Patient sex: F
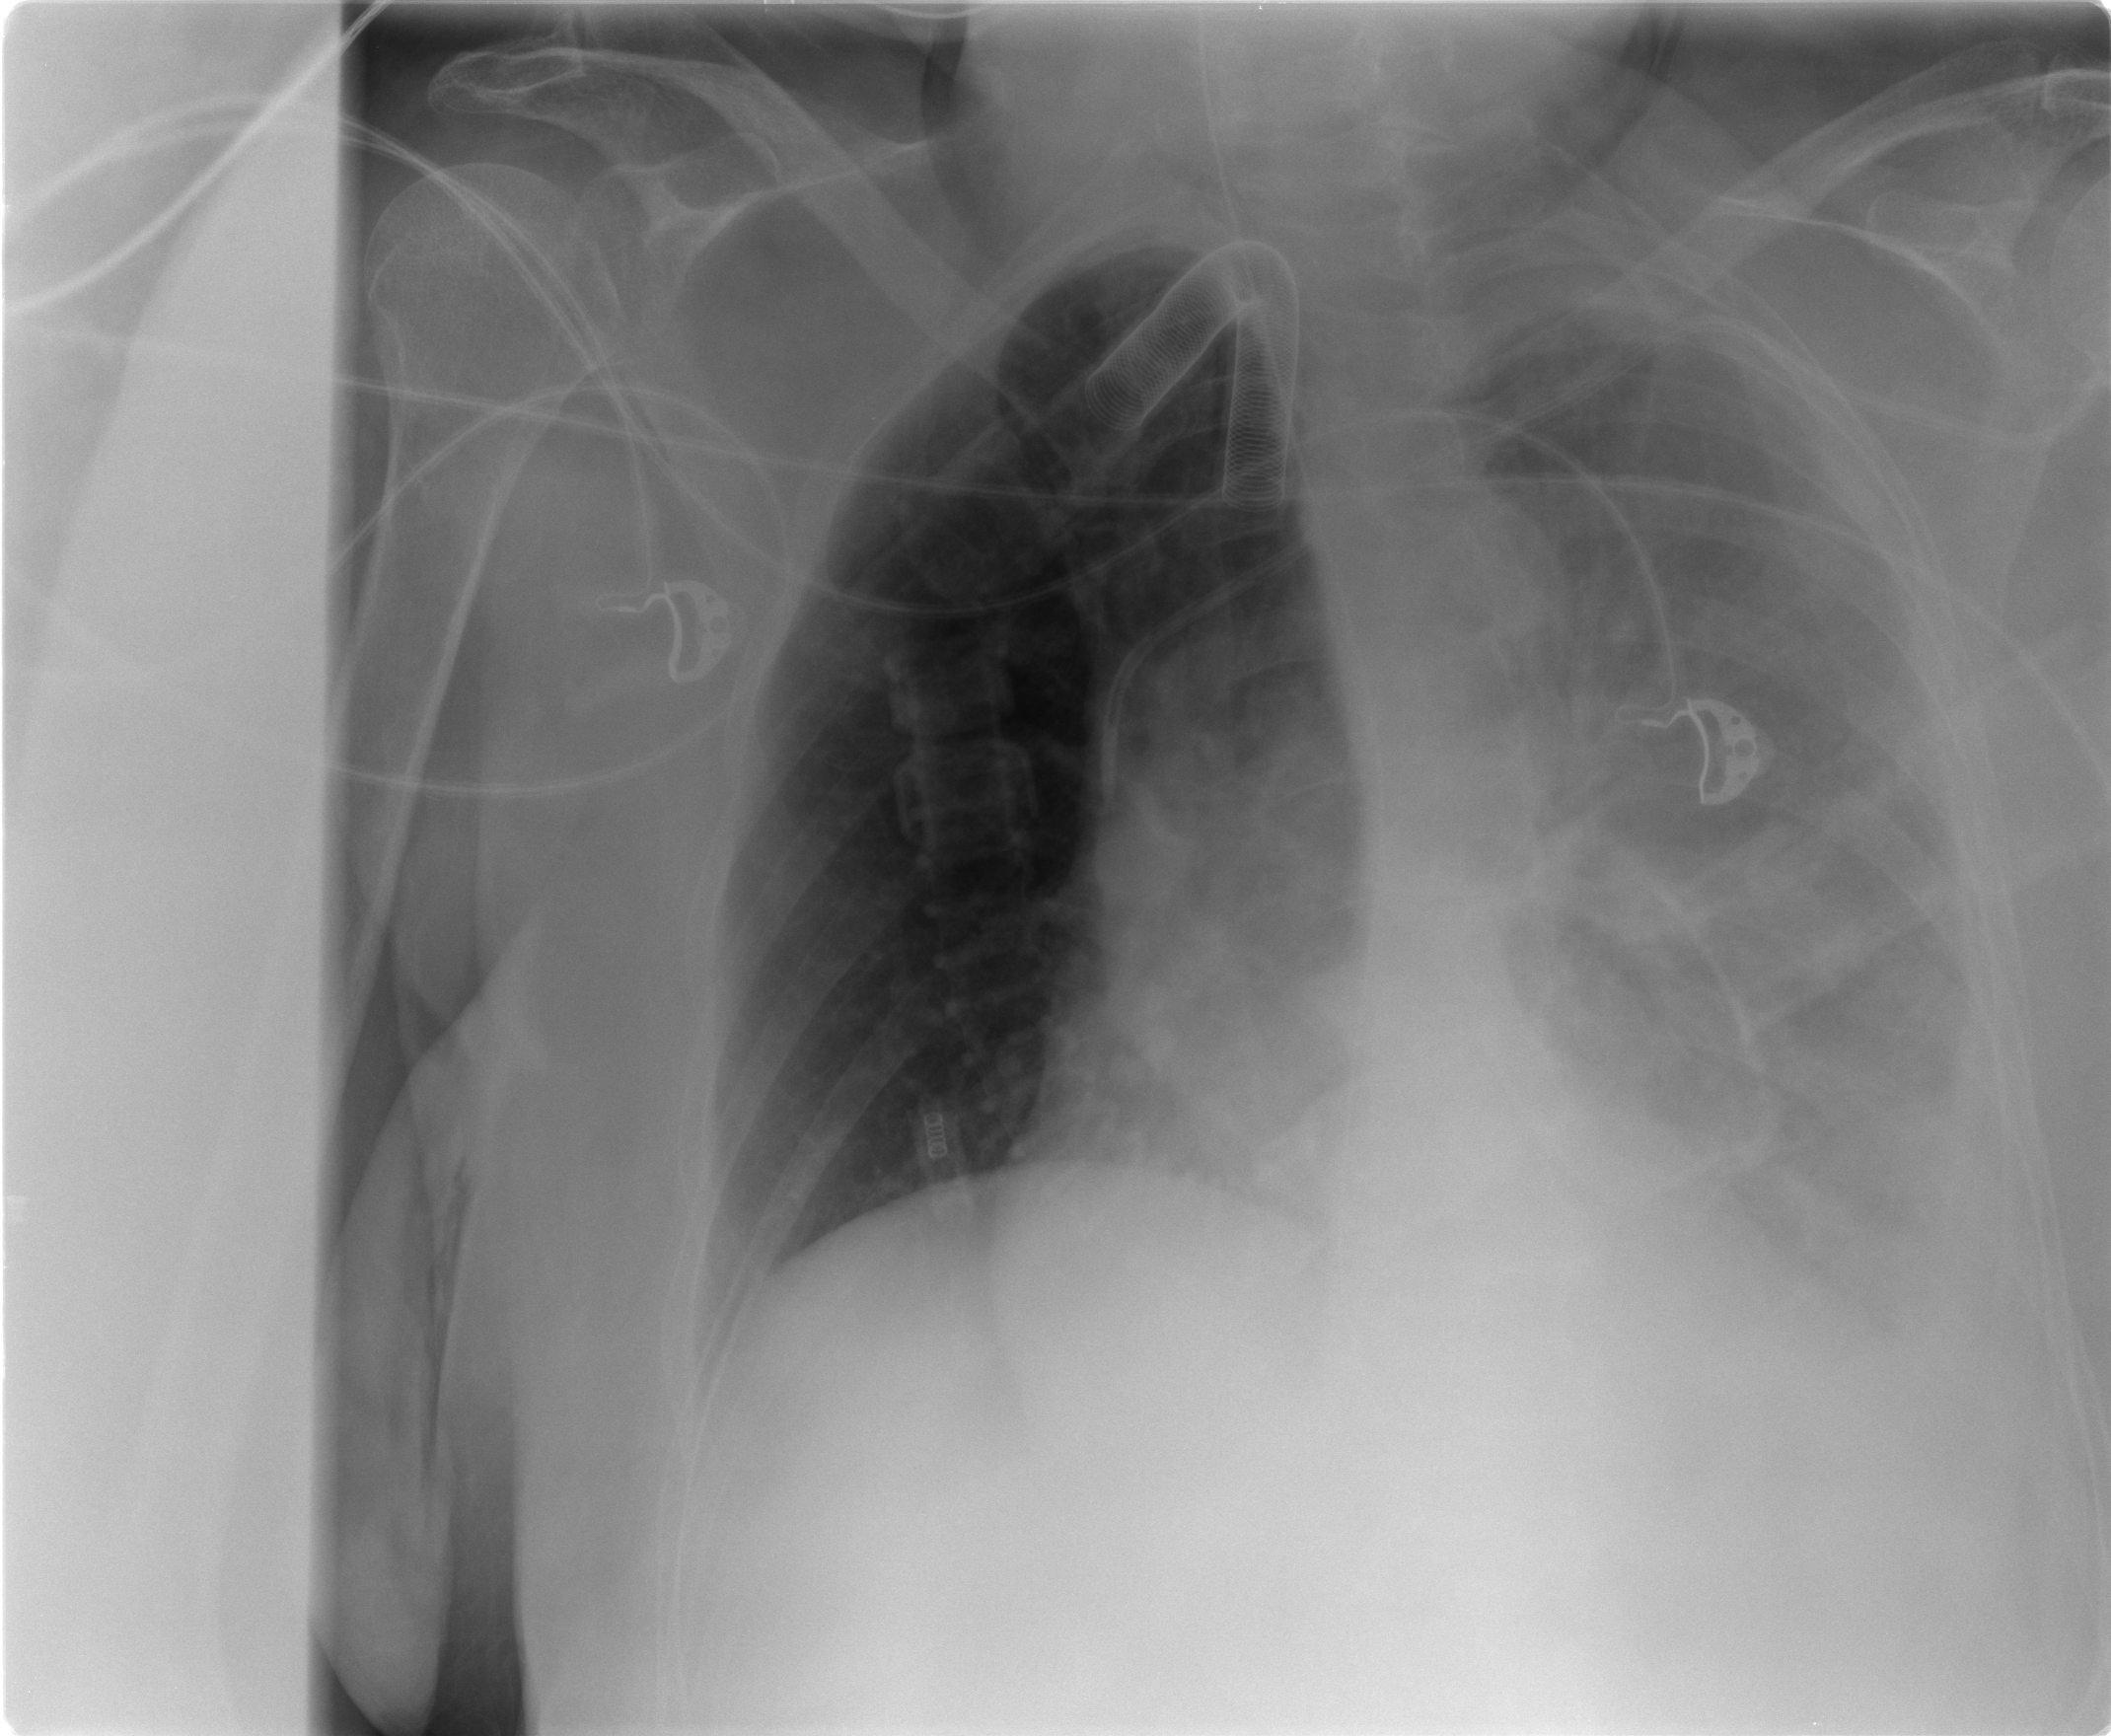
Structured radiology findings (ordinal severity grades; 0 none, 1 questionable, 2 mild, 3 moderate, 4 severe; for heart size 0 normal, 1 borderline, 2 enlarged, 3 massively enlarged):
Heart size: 0
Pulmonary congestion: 0
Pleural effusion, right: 0
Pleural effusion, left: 3
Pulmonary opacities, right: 0
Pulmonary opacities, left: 2
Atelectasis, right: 0
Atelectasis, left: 2